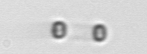
Label: Skeletonema